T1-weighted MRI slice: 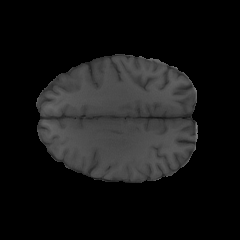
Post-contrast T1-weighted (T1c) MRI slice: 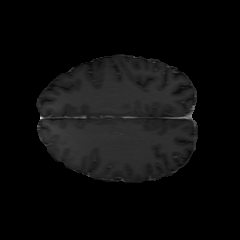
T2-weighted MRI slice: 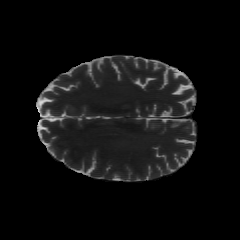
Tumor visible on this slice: no